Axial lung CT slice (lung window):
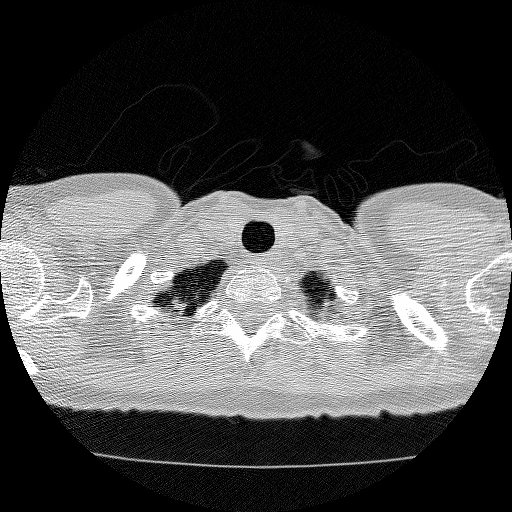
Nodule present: no